Question: I have a problem and I do not fix it...
I have a proyect WEB and I have a error withd Context initialization failed... I post the error and web.xml, etc...
'''
2014-04-11 11:32:55,899 [ERROR, org.springframework.web.context.ContextLoader] Context initialization failed
org.springframework.beans.factory.BeanCreationException: Error creating bean with name 'org.springframework.security.filterChains': Cannot resolve reference to bean 'org.springframework.security.web.DefaultSecurityFilterChain#1' while setting bean property 'sourceList' with key [1]; nested exception is org.springframework.beans.factory.BeanCreationException: Error creating bean with name 'org.springframework.security.web.DefaultSecurityFilterChain#1': Cannot resolve reference to bean 'org.springframework.security.web.authentication.UsernamePasswordAuthenticationFilter#0' while setting constructor argument with key [2]; nested exception is org.springframework.beans.factory.BeanCreationException: Error creating bean with name 'org.springframework.security.web.authentication.UsernamePasswordAuthenticationFilter#0': Cannot resolve reference to bean 'org.springframework.security.web.authentication.SavedRequestAwareAuthenticationSuccessHandler' while setting bean property 'authenticationSuccessHandler'; nested exception is org.springframework.beans.factory.NoSuchBeanDefinitionException: No bean named 'org.springframework.security.web.authentication.SavedRequestAwareAuthenticationSuccessHandler' is defined
at org.springframework.beans.factory.support.BeanDefinitionValueResolver.resolveReference(BeanDefinitionValueResolver.java:329)
at org.springframework.beans.factory.support.BeanDefinitionValueResolver.resolveValueIfNecessary(BeanDefinitionValueResolver.java:107)
at org.springframework.beans.factory.support.BeanDefinitionValueResolver.resolveManagedList(BeanDefinitionValueResolver.java:353)
at org.springframework.beans.factory.support.BeanDefinitionValueResolver.resolveValueIfNecessary(BeanDefinitionValueResolver.java:154)
at org.springframework.beans.factory.support.AbstractAutowireCapableBeanFactory.applyPropertyValues(AbstractAutowireCapableBeanFactory.java:1387)
at org.springframework.beans.factory.support.AbstractAutowireCapableBeanFactory.populateBean(AbstractAutowireCapableBeanFactory.java:1128)
at org.springframework.beans.factory.support.AbstractAutowireCapableBeanFactory.doCreateBean(AbstractAutowireCapableBeanFactory.java:519)
at org.springframework.beans.factory.support.AbstractAutowireCapableBeanFactory.createBean(AbstractAutowireCapableBeanFactory.java:458)
at org.springframework.beans.factory.support.AbstractBeanFactory$1.getObject(AbstractBeanFactory.java:295)
at org.springframework.beans.factory.support.DefaultSingletonBeanRegistry.getSingleton(DefaultSingletonBeanRegistry.java:223)
at org.springframework.beans.factory.support.AbstractBeanFactory.doGetBean(AbstractBeanFactory.java:292)
at org.springframework.beans.factory.support.AbstractBeanFactory.getBean(AbstractBeanFactory.java:194)
at org.springframework.beans.factory.support.DefaultListableBeanFactory.preInstantiateSingletons(DefaultListableBeanFactory.java:608)
at org.springframework.context.support.AbstractApplicationContext.finishBeanFactoryInitialization(AbstractApplicationContext.java:932)
at org.springframework.context.support.AbstractApplicationContext.refresh(AbstractApplicationContext.java:479)
at org.springframework.web.context.ContextLoader.configureAndRefreshWebApplicationContext(ContextLoader.java:389)
at org.springframework.web.context.ContextLoader.initWebApplicationContext(ContextLoader.java:294)
at org.springframework.web.context.ContextLoaderListener.contextInitialized(ContextLoaderListener.java:112)
at org.apache.catalina.core.StandardContext.listenerStart(StandardContext.java:4939)
at org.apache.catalina.core.StandardContext.startInternal(StandardContext.java:5434)
at org.apache.catalina.util.LifecycleBase.start(LifecycleBase.java:150)
at org.apache.catalina.core.ContainerBase$StartChild.call(ContainerBase.java:1559)
at org.apache.catalina.core.ContainerBase$StartChild.call(ContainerBase.java:1549)
at java.util.concurrent.FutureTask.run(Unknown Source)
at java.util.concurrent.ThreadPoolExecutor.runWorker(Unknown Source)
at java.util.concurrent.ThreadPoolExecutor$Worker.run(Unknown Source)
at java.lang.Thread.run(Unknown Source)
Caused by: org.springframework.beans.factory.BeanCreationException: Error creating bean with name 'org.springframework.security.web.DefaultSecurityFilterChain#1': Cannot resolve reference to bean 'org.springframework.security.web.authentication.UsernamePasswordAuthenticationFilter#0' while setting constructor argument with key [2]; nested exception is org.springframework.beans.factory.BeanCreationException: Error creating bean with name 'org.springframework.security.web.authentication.UsernamePasswordAuthenticationFilter#0': Cannot resolve reference to bean 'org.springframework.security.web.authentication.SavedRequestAwareAuthenticationSuccessHandler' while setting bean property 'authenticationSuccessHandler'; nested exception is org.springframework.beans.factory.NoSuchBeanDefinitionException: No bean named 'org.springframework.security.web.authentication.SavedRequestAwareAuthenticationSuccessHandler' is defined
at org.springframework.beans.factory.support.BeanDefinitionValueResolver.resolveReference(BeanDefinitionValueResolver.java:329)
at org.springframework.beans.factory.support.BeanDefinitionValueResolver.resolveValueIfNecessary(BeanDefinitionValueResolver.java:107)
at org.springframework.beans.factory.support.BeanDefinitionValueResolver.resolveManagedList(BeanDefinitionValueResolver.java:353)
at org.springframework.beans.factory.support.BeanDefinitionValueResolver.resolveValueIfNecessary(BeanDefinitionValueResolver.java:154)
at org.springframework.beans.factory.support.ConstructorResolver.resolveConstructorArguments(ConstructorResolver.java:615)
at org.springframework.beans.factory.support.ConstructorResolver.autowireConstructor(ConstructorResolver.java:148)
at org.springframework.beans.factory.support.AbstractAutowireCapableBeanFactory.autowireConstructor(AbstractAutowireCapableBeanFactory.java:1045)
at org.springframework.beans.factory.support.AbstractAutowireCapableBeanFactory.createBeanInstance(AbstractAutowireCapableBeanFactory.java:949)
at org.springframework.beans.factory.support.AbstractAutowireCapableBeanFactory.doCreateBean(AbstractAutowireCapableBeanFactory.java:487)
at org.springframework.beans.factory.support.AbstractAutowireCapableBeanFactory.createBean(AbstractAutowireCapableBeanFactory.java:458)
at org.springframework.beans.factory.support.AbstractBeanFactory$1.getObject(AbstractBeanFactory.java:295)
at org.springframework.beans.factory.support.DefaultSingletonBeanRegistry.getSingleton(DefaultSingletonBeanRegistry.java:223)
at org.springframework.beans.factory.support.AbstractBeanFactory.doGetBean(AbstractBeanFactory.java:292)
at org.springframework.beans.factory.support.AbstractBeanFactory.getBean(AbstractBeanFactory.java:194)
at org.springframework.beans.factory.support.BeanDefinitionValueResolver.resolveReference(BeanDefinitionValueResolver.java:323)
... 26 more
Caused by: org.springframework.beans.factory.BeanCreationException: Error creating bean with name 'org.springframework.security.web.authentication.UsernamePasswordAuthenticationFilter#0': Cannot resolve reference to bean 'org.springframework.security.web.authentication.SavedRequestAwareAuthenticationSuccessHandler' while setting bean property 'authenticationSuccessHandler'; nested exception is org.springframework.beans.factory.NoSuchBeanDefinitionException: No bean named 'org.springframework.security.web.authentication.SavedRequestAwareAuthenticationSuccessHandler' is defined
at org.springframework.beans.factory.support.BeanDefinitionValueResolver.resolveReference(BeanDefinitionValueResolver.java:329)
at org.springframework.beans.factory.support.BeanDefinitionValueResolver.resolveValueIfNecessary(BeanDefinitionValueResolver.java:107)
at org.springframework.beans.factory.support.AbstractAutowireCapableBeanFactory.applyPropertyValues(AbstractAutowireCapableBeanFactory.java:1387)
at org.springframework.beans.factory.support.AbstractAutowireCapableBeanFactory.populateBean(AbstractAutowireCapableBeanFactory.java:1128)
at org.springframework.beans.factory.support.AbstractAutowireCapableBeanFactory.doCreateBean(AbstractAutowireCapableBeanFactory.java:519)
at org.springframework.beans.factory.support.AbstractAutowireCapableBeanFactory.createBean(AbstractAutowireCapableBeanFactory.java:458)
at org.springframework.beans.factory.support.AbstractBeanFactory$1.getObject(AbstractBeanFactory.java:295)
at org.springframework.beans.factory.support.DefaultSingletonBeanRegistry.getSingleton(DefaultSingletonBeanRegistry.java:223)
at org.springframework.beans.factory.support.AbstractBeanFactory.doGetBean(AbstractBeanFactory.java:292)
at org.springframework.beans.factory.support.AbstractBeanFactory.getBean(AbstractBeanFactory.java:194)
at org.springframework.beans.factory.support.BeanDefinitionValueResolver.resolveReference(BeanDefinitionValueResolver.java:323)
... 40 more
Caused by: org.springframework.beans.factory.NoSuchBeanDefinitionException: No bean named 'org.springframework.security.web.authentication.SavedRequestAwareAuthenticationSuccessHandler' is defined
at org.springframework.beans.factory.support.DefaultListableBeanFactory.getBeanDefinition(DefaultListableBeanFactory.java:568)
at org.springframework.beans.factory.support.AbstractBeanFactory.getMergedLocalBeanDefinition(AbstractBeanFactory.java:1108)
at org.springframework.beans.factory.support.AbstractBeanFactory.doGetBean(AbstractBeanFactory.java:278)
at org.springframework.beans.factory.support.AbstractBeanFactory.getBean(AbstractBeanFactory.java:194)
at org.springframework.beans.factory.support.BeanDefinitionValueResolver.resolveReference(BeanDefinitionValueResolver.java:323)
... 50 more
'''
this is the error when I start the server...
web.xml:
'''
<context-param>
<param-name>contextConfigLocation</param-name>
<param-value>
/WEB-INF/conf/spring/general.xml
/WEB-INF/conf/spring/services.xml
/WEB-INF/conf/spring/mybatis.xml
/WEB-INF/conf/spring/security.xml
</param-value>
</context-param>
<context-param>
<param-name>log4jConfigLocation</param-name>
<param-value>/WEB-INF/conf/log4j.properties</param-value>
</context-param>
<context-param>
<param-name>webAppRootKey</param-name>
<param-value>VENDING.root</param-value>
</context-param>
<filter>
<filter-name>encodingFilter</filter-name>
<filter-class>org.springframework.web.filter.CharacterEncodingFilter</filter-class>
<init-param>
<param-name>encoding</param-name>
<param-value>UTF-8</param-value>
</init-param>
<init-param>
<param-name>forceEncoding</param-name>
<param-value>true</param-value>
</init-param>
</filter>
<filter-mapping>
<filter-name>encodingFilter</filter-name>
<url-pattern>/*</url-pattern>
</filter-mapping>
<listener>
<listener-class>org.springframework.security.web.session.HttpSessionEventPublisher</listener-class>
</listener>
<listener>
<listener-class>org.springframework.web.util.Log4jConfigListener</listener-class>
</listener>
<listener>
<listener-class>
org.springframework.web.context.request.RequestContextListener
</listener-class>
</listener>
<filter>
<filter-name>springSecurityFilterChain</filter-name>
<filter-class>org.springframework.web.filter.DelegatingFilterProxy</filter-class>
</filter>
<filter-mapping>
<filter-name>springSecurityFilterChain</filter-name>
<url-pattern>/*</url-pattern>
</filter-mapping>
<listener>
<listener-class>org.springframework.web.context.ContextLoaderListener</listener-class>
</listener>
<servlet>
<servlet-name>dispatcher</servlet-name>
<servlet-class>org.springframework.web.servlet.DispatcherServlet</servlet-class>
<init-param>
<param-name>contextConfigLocation</param-name>
<param-value>/WEB-INF/conf/spring/mvc.xml</param-value>
</init-param>
<load-on-startup>1</load-on-startup>
</servlet>
<servlet-mapping>
<servlet-name>dispatcher</servlet-name>
<url-pattern>/</url-pattern>
</servlet-mapping>
'''
and now the security.xml:
'''
<beans:beans xmlns="http://www.springframework.org/schema/security"
xmlns:beans="http://www.springframework.org/schema/beans"
xmlns:xsi="http://www.w3.org/2001/XMLSchema-instance"
xsi:schemaLocation="http://www.springframework.org/schema/beans http://www.springframework.org/schema/beans/spring-beans-3.1.xsd
http://www.springframework.org/schema/security http://www.springframework.org/schema/security/spring-security-3.1.xsd" >
<global-method-security pre-post-annotations="enabled"></global-method-security>
<http pattern="/resources-#{confProperties['resources.version']}/**" security="none" />
<http pattern="/**" use-expressions="true" auto-config="false"
disable-url-rewriting="true">
<intercept-url pattern="/" access="permitAll" />
<intercept-url pattern="/home" access="permitAll" />
<intercept-url pattern="/home/login" access="permitAll" />
<intercept-url pattern="/**" access="isAuthenticated()" />
<form-login authentication-failure-handler-ref="authenticationFailureHandler"
authentication-success-handler-ref="org.springframework.security.web.authentication.SavedRequestAwareAuthenticationSuccessHandler"
always-use-default-target="true" login-page="/home"
login-processing-url="${login.url}" username-parameter="${login.parameter.user}"
password-parameter="${login.parameter.password}" />
<logout logout-url="/logout" success-handler-ref="userSaveLogoutSuccessHandler"
delete-cookies="JSESSIONID" />
<session-management session-fixation-protection="newSession" >
<!-- <concurrency-control max-sessions="1" error-if-maximum-exceeded="true" /> -->
</session-management>
<remember-me services-ref="myRememberMeURLService" key="${autologin.remember.me.key}" />
</http>
<authentication-manager alias="authenticationManager">
<authentication-provider user-service-ref="userDetailsService">
<password-encoder hash="sha">
<salt-source user-property="createdAt"/>
</password-encoder>
</authentication-provider>
</authentication-manager>
<beans:bean id="userDetailsService" class="com.logicart.vending.security.auth.service.UserDetailsAuthImpl">
<beans:property name="operatorService" ref="operatorService"/>
</beans:bean>
<beans:bean id="userSaveLogoutSuccessHandler"
class="com.logicart.vending.security.auth.filter.handler.UserLogoutSuccessHandler" >
<beans:property name="defaultTargetUrl" value="/home?logout=true" />
</beans:bean>
<beans:bean id="authenticationFailureHandler"
class="com.logicart.vending.security.auth.filter.handler.UrlAuthenticationFailureHandler">
<beans:property name="defaultFailureUrl" value="/home?failure=true"/>
</beans:bean>
<beans:bean id="myRememberMeURLService" class="com.logicart.vending.security.auth.service.AutoLoginURLRememberMeServices">
<beans:property name="userDetailsService" ref="userDetailsService" />
<beans:property name="configurator" ref="configurator" />
</beans:bean>
</beans:beans>
'''
I don't fount the error and thanks for yours help :)
this is my lib folder:

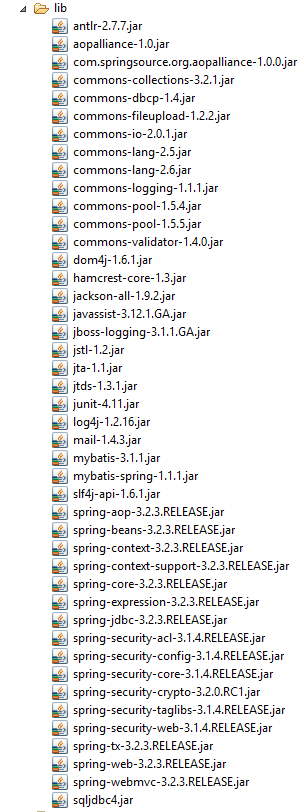
Answer: I think your error comes from :
'''
authentication-success-handler-ref="org.springframework.security.web.authentication.SavedRequestAwareAuthenticationSuccessHandler"
'''
Which should be a ref to a bean and not a class.
Create that bean and link it in authentication-success-handler-ref by its id :
'''
<beans:bean id="myAuthenticationSuccessHandler" class="org.springframework.security.web.authentication.SavedRequestAwareAuthenticationSuccessHandler">
<beans:property name="defaultTargetUrl" value="/" />
<!-- After login, return to the last visited page -->
<beans:property name="useReferer" value="true" />
</beans:bean>
... authentication-success-handler-ref="myAuthenticationSuccessHandler"
'''